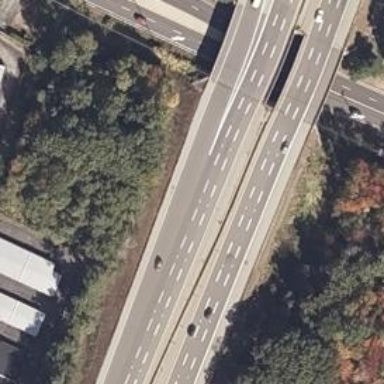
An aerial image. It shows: Asphalt motorway link.